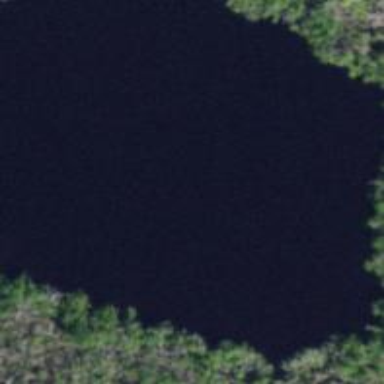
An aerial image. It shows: Serene pond surrounded by nature.